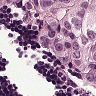
Metastatic tissue present: yes